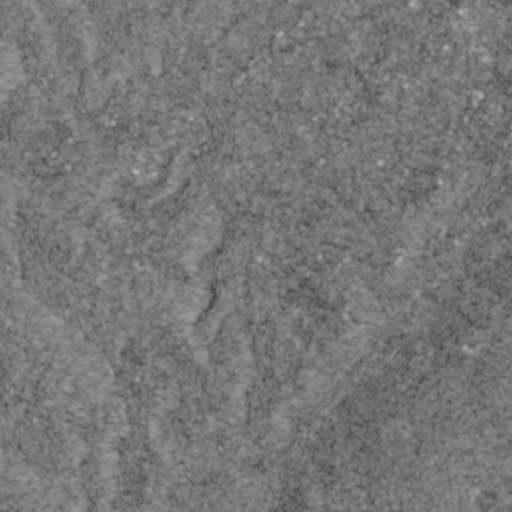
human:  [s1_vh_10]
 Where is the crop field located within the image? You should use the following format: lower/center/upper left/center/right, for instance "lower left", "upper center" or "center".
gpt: The crop field is located in the center right of the image.
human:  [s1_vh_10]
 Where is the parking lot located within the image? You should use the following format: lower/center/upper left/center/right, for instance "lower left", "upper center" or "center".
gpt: The parking lot is located in the upper right of the image.
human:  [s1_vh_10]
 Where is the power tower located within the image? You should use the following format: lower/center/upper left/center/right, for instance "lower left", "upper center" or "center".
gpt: The power tower is located in the lower of the image.
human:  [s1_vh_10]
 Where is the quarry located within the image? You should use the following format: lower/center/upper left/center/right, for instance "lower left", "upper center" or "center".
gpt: The quarry is located in the lower right of the image.
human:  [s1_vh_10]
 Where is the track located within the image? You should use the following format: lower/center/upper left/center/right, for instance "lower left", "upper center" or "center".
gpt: There is no track in the image.

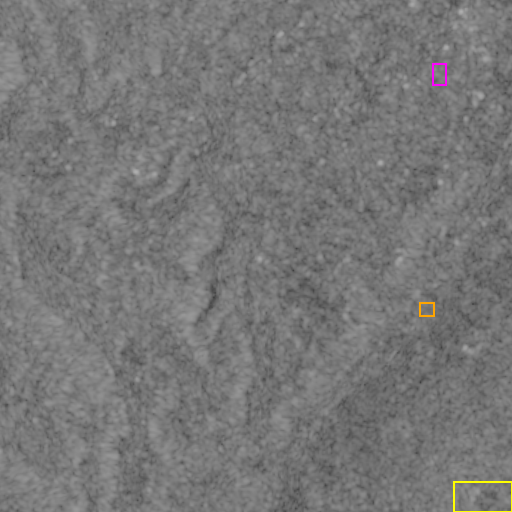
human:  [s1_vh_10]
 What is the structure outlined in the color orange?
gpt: The structure outlined in orange is a crop field.
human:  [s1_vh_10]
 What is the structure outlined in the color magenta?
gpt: The structure outlined in magenta is a park.
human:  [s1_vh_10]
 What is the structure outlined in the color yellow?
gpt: The structure outlined in yellow is a quarry.
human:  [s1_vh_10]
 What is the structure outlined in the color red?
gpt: There is no red outline.